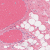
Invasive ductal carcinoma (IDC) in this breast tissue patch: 0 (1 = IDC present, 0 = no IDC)